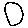
Label: moon